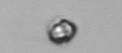
Label: Heterocapsa_rotundata